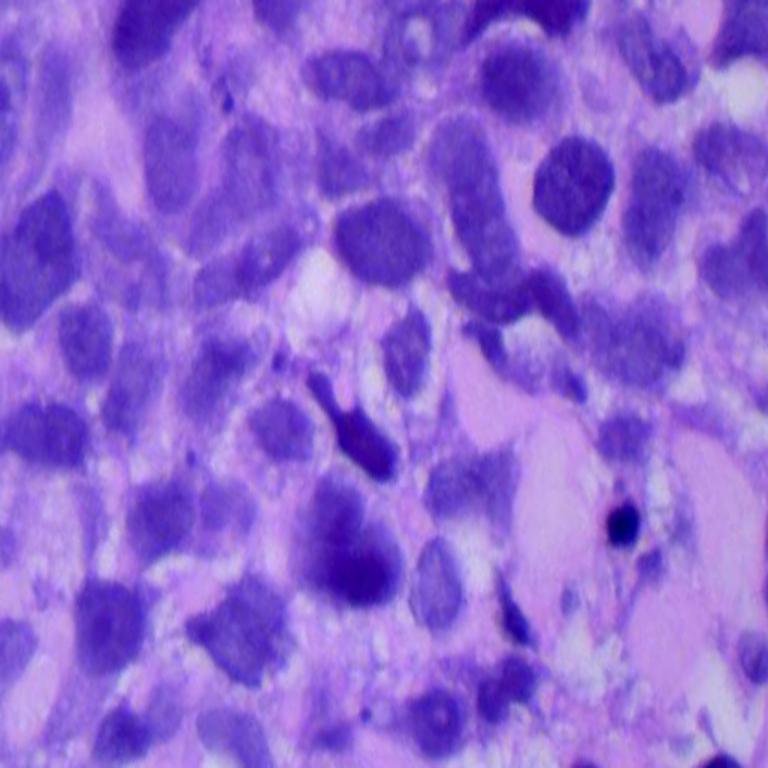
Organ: lung
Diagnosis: squamous carcinomas